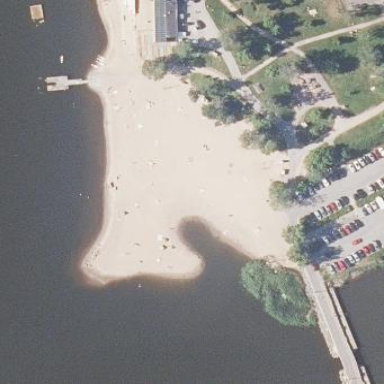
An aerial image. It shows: Sandy beach perfect for swimming.